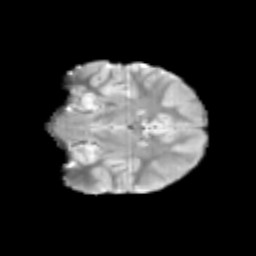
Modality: T2w
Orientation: coronal
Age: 10
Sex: female
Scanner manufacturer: siemens
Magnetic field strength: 3 T
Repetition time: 3.8 s
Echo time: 0.07 s